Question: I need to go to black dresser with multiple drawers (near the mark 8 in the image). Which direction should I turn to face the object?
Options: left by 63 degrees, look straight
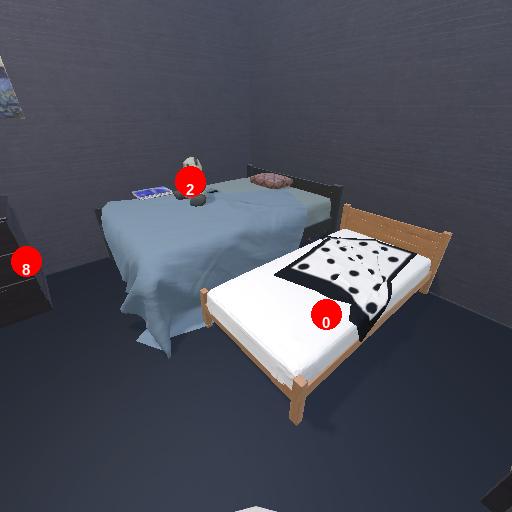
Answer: left by 63 degrees